Question: I have some issue while adding vertex labels in a weighted igraph working with R.
The data frame of the graph is:
'''
df <- read.table(text=
"From, To, Weight
A,B,1
B,C,2
B,F,3
C,D,5
B,F,4
C,D,6
D,E,7
E,B,8
E,B,9
E,C,10
E,F,11", sep=',',header=TRUE)
# From To Weight
# 1 A B 1
# 2 B C 2
# 3 B F 3
# 4 C D 5
# 5 B F 4
# 6 C D 6
# 7 D E 7
# 8 E B 8
# 9 E B 9
# 10 E C 10
# 11 E F 11
'''
and I use :
'''
g<-graph.data.frame(df,directed = TRUE)
plot(g)
'''
to plot the following graph :

One can see that vertex labels (for example) from E to B are superimposed.
(The same problem appears for vertex C-D and vertex B-F)
I'd like to know how to separate these labels so as to have each
different weight on each vertex ?
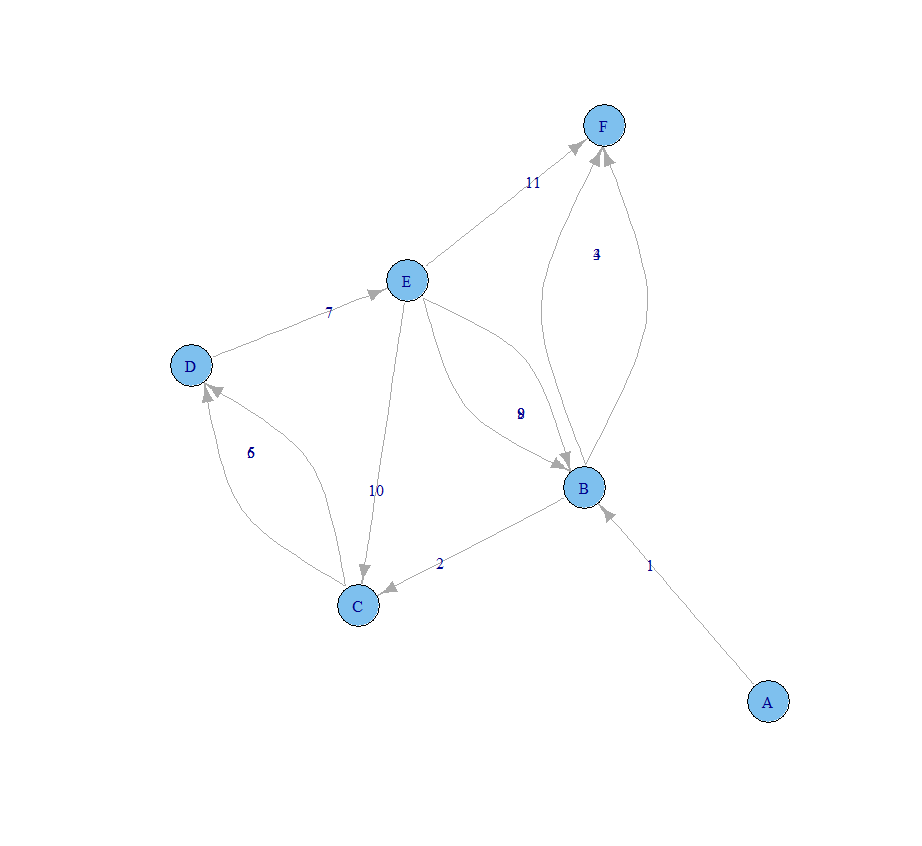
Answer: try the qgraph package. qgraph builds on igraph and does a lot of stuff for you in the background.
'''
install.packages('qgraph')
require(qgraph)
qgraph(df,edge.labels=T)
'''

Hope this helps.